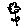
Label: flower